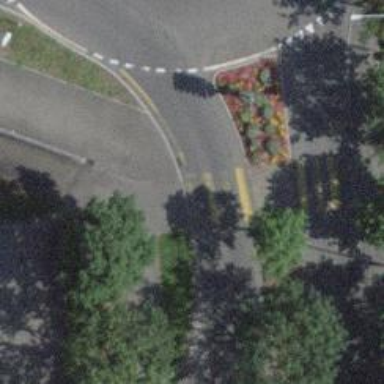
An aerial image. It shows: Uncontrolled zebra crossing with pedestrian island.